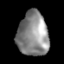
Tissue: lung
Cell type: T cells
Senescence score: 0.2185
Nuclear area (px): 1337
Mean DAPI intensity: 138.001